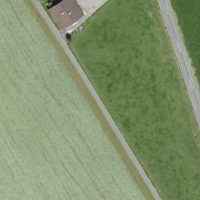
EUNIS habitat code: 52
Species observed at this site:
Pinus mugo